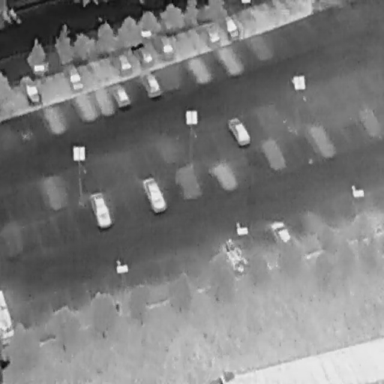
There are 18 objects shown in the infrared image, including 14 Cars, and four Bicycles.